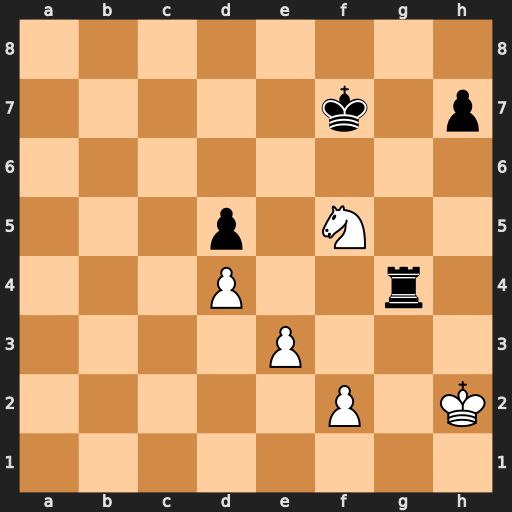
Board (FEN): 8/5k1p/8/3p1N2/3P2r1/4P3/5P1K/8
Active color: w
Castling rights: -
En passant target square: -
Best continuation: Nh6+ Kf6 Nxg4+